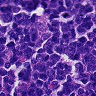
Metastatic tissue present: no